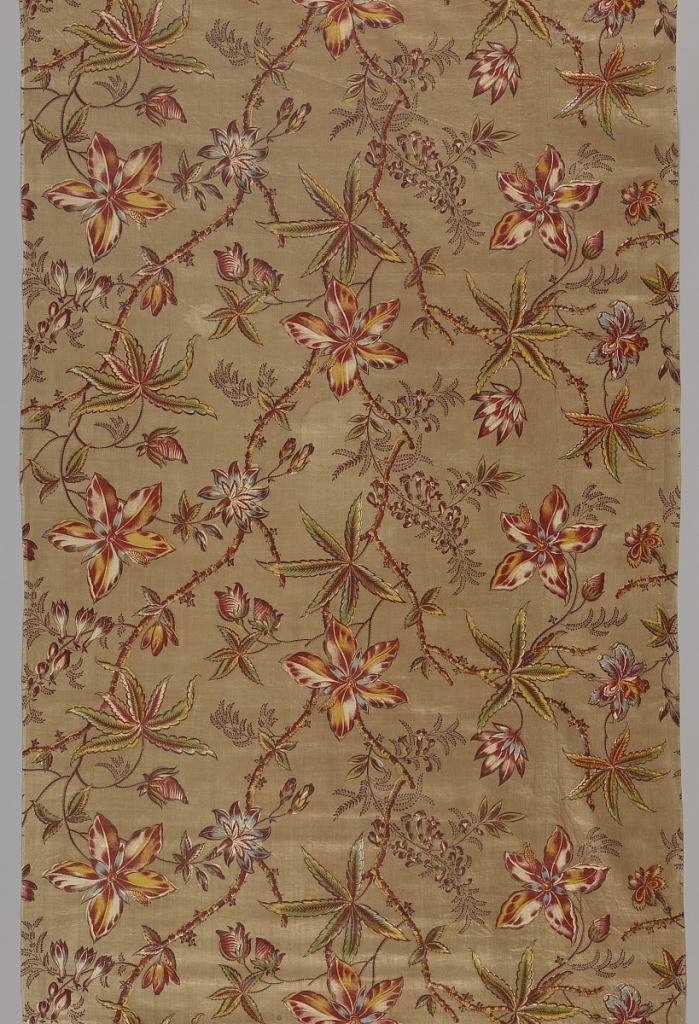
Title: Textile
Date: ca. 1830
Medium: cotton Technique: roller (mule) printed on plain weave
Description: Continuous repeat of diagonally curving vines with leaves and flowers in a straight repeat. Tan background. Repeat length: 33.5cm. (13 7/8''). Fabric lengths continue repeat as a half drop. STRUCTURE/TECHNIQUE: Plain weave. Printed by engraved roller (red) with tan (background) yellow and blue printed by relief roller or block, yellow over blue for green. Surfaced glazed and polished.